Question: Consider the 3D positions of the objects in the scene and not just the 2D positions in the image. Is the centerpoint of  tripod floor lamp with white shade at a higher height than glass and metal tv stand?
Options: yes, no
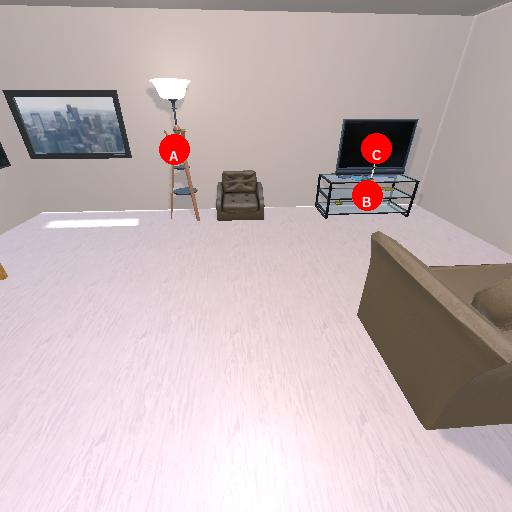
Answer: yes